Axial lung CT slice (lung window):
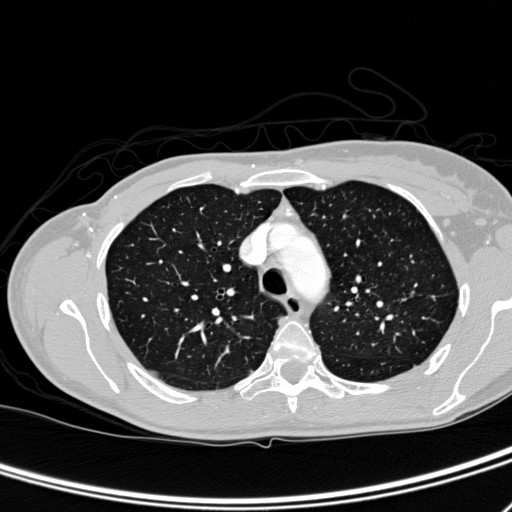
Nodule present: no